Interaction volume radius: 5 \u00c5
Interaction volume height: 25 \u00c5
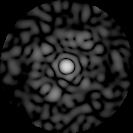
Disorder parameter: 0.867